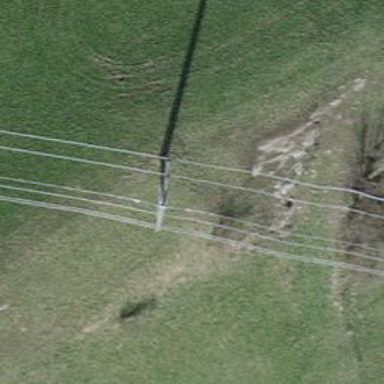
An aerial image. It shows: Power line in the image.